Question: I am going to integrate 'hibernate 4' and 'Spring 4' and 'jsf 2.2' with 'jdk1.8' and 'tomcat' in 'netbeans'.
Here is my project Structure:

Here is 'applicationContext.xml':
'''
<?xml version='1.0' encoding='UTF-8' ?>
<!-- was: <?xml version="1.0" encoding="UTF-8"?> -->
<beans xmlns="http://www.springframework.org/schema/beans"
xmlns:xsi="http://www.w3.org/2001/XMLSchema-instance"
xmlns:aop="http://www.springframework.org/schema/aop"
xmlns:c="http://www.springframework.org/schema/c"
xmlns:context="http://www.springframework.org/schema/context"
xmlns:flow="http://www.springframework.org/schema/webflow-config"
xmlns:jee="http://www.springframework.org/schema/jee"
xmlns:jms="http://www.springframework.org/schema/jms"
xmlns:lang="http://www.springframework.org/schema/lang"
xmlns:osgi="http://www.springframework.org/schema/osgi"
xmlns:p="http://www.springframework.org/schema/p"
xmlns:tx="http://www.springframework.org/schema/tx"
xmlns:util="http://www.springframework.org/schema/util"
xsi:schemaLocation="http://www.springframework.org/schema/beans
http://www.springframework.org/schema/beans/spring-beans-3.2.xsd
http://www.springframework.org/schema/aop
http://www.springframework.org/schema/aop/spring-aop-3.2.xsd
http://www.springframework.org/schema/context
http://www.springframework.org/schema/context/spring-context-3.2.xsd
http://www.springframework.org/schema/webflow-config
http://www.springframework.org/schema/webflow-config/spring-webflow-config-2.0.xsd
http://www.springframework.org/schema/jee
http://www.springframework.org/schema/jee/spring-jee-3.2.xsd
http://www.springframework.org/schema/jms
http://www.springframework.org/schema/jms/spring-jms-3.2.xsd
http://www.springframework.org/schema/lang
http://www.springframework.org/schema/lang/spring-lang-3.2.xsd
http://www.springframework.org/schema/osgi
http://www.springframework.org/schema/osgi/spring-osgi-1.2.xsd
http://www.springframework.org/schema/tx
http://www.springframework.org/schema/tx/spring-tx-3.2.xsd
http://www.springframework.org/schema/util
http://www.springframework.org/schema/util/spring-util-3.2.xsd">
<context:annotation-config/>
<context:component-scan base-package="sajjad.htlo"/>
<bean id="dataSource" class="org.apache.commons.dbcp.BasicDataSource"
destroy-method="close">
<property name="driverClassName" value="com.mysql.jdbc.Driver" />
<property name="url" value="jdbc:mysql://localhost:3306/obs" />
<property name="username" value="root" />
<property name="password" value="2323" />
</bean>
<bean id="sessionFactory" class="org.springframework.orm.hibernate4.LocalSessionFactoryBean"
p:dataSource-ref="dataSource"
p:packagesToScan="com.sajjad"
p:hibernateProperties-ref="hibernateProperties"/>
<util:properties id="hibernateProperties">
<prop key="hibernate.dialect">org.hibernate.dialect.MySQLDialect</prop>
<prop key="hibernate.max_fetch_depth">3</prop>
<prop key="hibernate.jdbc.fetch_size">50</prop>
<prop key="hibernate.jdbc.batch_size">10</prop>
<prop key="hibernate.hbm2ddl.auto">update</prop>
<prop key="hibernate.show_sql">true</prop>
</util:properties>
<bean id="transactionManager"
class="org.springframework.orm.hibernate4.HibernateTransactionManager">
<property name="sessionFactory" ref="sessionFactory" />
</bean>
<!-- Detect @Transactional Annotation -->
<tx:annotation-driven transaction-manager="transactionManager" />
</beans>
'''
And here is 'dispatcher-servlet.xml':
'''
<?xml version='1.0' encoding='UTF-8' ?>
<beans xmlns="http://www.springframework.org/schema/beans"
xmlns:xsi="http://www.w3.org/2001/XMLSchema-instance"
xmlns:p="http://www.springframework.org/schema/p"
xmlns:aop="http://www.springframework.org/schema/aop"
xmlns:tx="http://www.springframework.org/schema/tx"
xsi:schemaLocation="http://www.springframework.org/schema/beans http://www.springframework.org/schema/beans/spring-beans-4.0.xsd
http://www.springframework.org/schema/aop http://www.springframework.org/schema/aop/spring-aop-4.0.xsd
http://www.springframework.org/schema/tx http://www.springframework.org/schema/tx/spring-tx-4.0.xsd">
<bean class="org.springframework.web.servlet.mvc.support.ControllerClassNameHandlerMapping"/>
<bean id="urlMapping" class="org.springframework.web.servlet.handler.SimpleUrlHandlerMapping">
<property name="mappings">
<props>
<prop key="index.htm">indexController</prop>
</props>
</property>
</bean>
<bean id="viewResolver"
class="org.springframework.web.servlet.view.InternalResourceViewResolver"
p:prefix="/WEB-INF/pages/"
p:suffix=".xhtml" />
<bean name="indexController"
class="org.springframework.web.servlet.mvc.ParameterizableViewController"
p:viewName="index" />
</beans>
'''
And here is 'web.xml':
'''
<?xml version="1.0" encoding="UTF-8"?>
<web-app version="3.0" xmlns="http://java.sun.com/xml/ns/javaee" xmlns:xsi="http://www.w3.org/2001/XMLSchema-instance" xsi:schemaLocation="http://java.sun.com/xml/ns/javaee http://java.sun.com/xml/ns/javaee/web-app_3_0.xsd">
<context-param>
<param-name>contextConfigLocation</param-name>
<param-value>/WEB-INF/applicationContext.xml</param-value>
</context-param>
<context-param>
<param-name>javax.faces.PROJECT_STAGE</param-name>
<param-value>Development</param-value>
</context-param>
<listener>
<listener-class>org.springframework.web.context.ContextLoaderListener</listener-class>
</listener>
<listener>
<listener-class>com.sun.faces.config.ConfigureListener</listener-class>
</listener>
<servlet>
<servlet-name>dispatcher</servlet-name>
<servlet-class>org.springframework.web.servlet.DispatcherServlet</servlet-class>
<load-on-startup>2</load-on-startup>
</servlet>
<servlet>
<servlet-name>Faces Servlet</servlet-name>
<servlet-class>javax.faces.webapp.FacesServlet</servlet-class>
<load-on-startup>1</load-on-startup>
</servlet>
<servlet-mapping>
<servlet-name>dispatcher</servlet-name>
<url-pattern>*.xhtml</url-pattern>
</servlet-mapping>
<servlet-mapping>
<servlet-name>Faces Servlet</servlet-name>
<url-pattern>/</url-pattern>
</servlet-mapping>
<welcome-file-list>
<welcome-file>Login.xhtml</welcome-file>
</welcome-file-list>
</web-app>
'''
This is 'hibernate.cfg.xml' file:
'''
<?xml version="1.0" encoding="UTF-8"?>
<!DOCTYPE hibernate-configuration PUBLIC "-//Hibernate/Hibernate Configuration DTD 3.0//EN" "http://hibernate.sourceforge.net/hibernate-configuration-3.0.dtd">
<hibernate-configuration>
<session-factory>
<property name="hibernate.connection.driver_class">com.mysql.jdbc.Driver</property>
<property name="hibernate.dialect">org.hibernate.dialect.MySQLDialect</property>
<property name="hibernate.connection.url">jdbc:mysql://localhost:3306/obs</property>
<property name="hibernate.connection.username">root</property>
<property name="hibernate.connection.password">209854</property>
<property name="hibernate.connection.CharSet">UTF-8</property>
<property name="hibernate.connection.characterEncoding">UTF-8</property>
<property name="hibernate.connection.useUnicode">true</property>
<property name="hibernate.current_session_context_class">org.hibernate.context.internal.ThreadLocalSessionContext</property>
<mapping class="sajjad.htlo.book.Books" />
<mapping class="sajjad.htlo.customer.Customers" />
<mapping class="sajjad.htlo.order.Orders" />
<mapping class="sajjad.htlo.order.OrderItems" />
</session-factory>
'''
And finally here is 'pom.xml':
'''
<project xmlns="http://maven.apache.org/POM/4.0.0" xmlns:xsi="http://www.w3.org/2001/XMLSchema-instance"
xsi:schemaLocation="http://maven.apache.org/POM/4.0.0 http://maven.apache.org/xsd/maven-4.0.0.xsd">
<modelVersion>4.0.0</modelVersion>
<groupId>com.sajjad</groupId>
<artifactId>OnlineBookStore</artifactId>
<version>1.0-SNAPSHOT</version>
<packaging>war</packaging>
<name>OnlineBookStore</name>
<properties>
<endorsed.dir>${project.build.directory}/endorsed</endorsed.dir>
<project.build.sourceEncoding>UTF-8</project.build.sourceEncoding>
</properties>
<dependencies>
<dependency>
<groupId>org.hibernate</groupId>
<artifactId>hibernate-entitymanager</artifactId>
<version>4.3.1.Final</version>
</dependency>
<dependency>
<groupId>org.glassfish</groupId>
<artifactId>javax.faces</artifactId>
<version>2.2.7</version>
</dependency>
<dependency>
<groupId>mysql</groupId>
<artifactId>mysql-connector-java</artifactId>
<version>5.1.6</version>
</dependency>
<dependency>
<groupId>dom4j</groupId>
<artifactId>dom4j</artifactId>
<version>1.6.1</version>
</dependency>
<dependency>
<groupId>org.hibernate.javax.persistence</groupId>
<artifactId>hibernate-jpa-2.1-api</artifactId>
<version>1.0.0.Final</version>
</dependency>
<dependency>
<groupId>org.hibernate</groupId>
<artifactId>hibernate-core</artifactId>
<version>4.3.6.Final</version>
</dependency>
<dependency>
<groupId>org.springframework</groupId>
<artifactId>spring-core</artifactId>
<version>4.1.2.RELEASE</version>
</dependency>
<dependency>
<groupId>commons-logging</groupId>
<artifactId>commons-logging</artifactId>
<version>1.1.3</version>
</dependency>
<dependency>
<groupId>org.springframework</groupId>
<artifactId>spring-aop</artifactId>
<version>4.1.2.RELEASE</version>
</dependency>
<dependency>
<groupId>org.springframework</groupId>
<artifactId>spring-beans</artifactId>
<version>4.1.2.RELEASE</version>
</dependency>
<dependency>
<groupId>org.springframework</groupId>
<artifactId>spring-orm</artifactId>
<version>4.1.2.RELEASE</version>
</dependency>
<dependency>
<groupId>org.springframework</groupId>
<artifactId>spring-oxm</artifactId>
<version>3.2.7.RELEASE</version>
</dependency>
<dependency>
<groupId>org.primefaces</groupId>
<artifactId>primefaces</artifactId>
<version>5.0</version>
</dependency>
<dependency>
<groupId>commons-dbcp</groupId>
<artifactId>commons-dbcp</artifactId>
<version>1.4</version>
</dependency>
<dependency>
<groupId>org.springframework</groupId>
<artifactId>spring-context</artifactId>
<version>4.1.2.RELEASE</version>
</dependency>
<dependency>
<groupId>com.sun.faces</groupId>
<artifactId>jsf-api</artifactId>
<version>2.1.7</version>
</dependency>
<dependency>
<groupId>com.sun.faces</groupId>
<artifactId>jsf-impl</artifactId>
<version>2.1.7</version>
</dependency>
<dependency>
<groupId>javax.servlet</groupId>
<artifactId>jstl</artifactId>
<version>1.2</version>
</dependency>
<dependency>
<groupId>javax.servlet</groupId>
<artifactId>servlet-api</artifactId>
<version>2.5</version>
</dependency>
<dependency>
<groupId>javax.servlet.jsp</groupId>
<artifactId>javax.servlet.jsp-api</artifactId>
<version>2.3.1</version>
</dependency>
<dependency>
<groupId>javassist</groupId>
<artifactId>javassist</artifactId>
<version>3.12.1.GA</version>
</dependency>
<dependency>
<groupId>org.springframework</groupId>
<artifactId>spring-aspects</artifactId>
<version>3.2.7.RELEASE</version>
</dependency>
<dependency>
<groupId>org.aspectj</groupId>
<artifactId>aspectjweaver</artifactId>
<version>1.7.2</version>
</dependency>
<dependency>
<groupId>org.springframework</groupId>
<artifactId>spring-webmvc</artifactId>
<version>3.2.7.RELEASE</version>
</dependency>
<dependency>
<groupId>org.springframework</groupId>
<artifactId>spring-expression</artifactId>
<version>4.1.2.RELEASE</version>
</dependency>
<dependency>
<groupId>javax</groupId>
<artifactId>javaee-web-api</artifactId>
<version>6.0</version>
<scope>provided</scope>
</dependency>
</dependencies>
<build>
<plugins>
<plugin>
<groupId>org.apache.maven.plugins</groupId>
<artifactId>maven-compiler-plugin</artifactId>
<version>2.3.2</version>
<configuration>
<source>1.6</source>
<target>1.6</target>
<compilerArguments>
<endorseddirs>${endorsed.dir}</endorseddirs>
</compilerArguments>
</configuration>
</plugin>
<plugin>
<groupId>org.apache.maven.plugins</groupId>
<artifactId>maven-war-plugin</artifactId>
<version>2.1.1</version>
<configuration>
<failOnMissingWebXml>false</failOnMissingWebXml>
</configuration>
</plugin>
<plugin>
<groupId>org.apache.maven.plugins</groupId>
<artifactId>maven-dependency-plugin</artifactId>
<version>2.1</version>
<executions>
<execution>
<phase>validate</phase>
<goals>
<goal>copy</goal>
</goals>
<configuration>
<outputDirectory>${endorsed.dir}</outputDirectory>
<silent>true</silent>
<artifactItems>
<artifactItem>
<groupId>javax</groupId>
<artifactId>javaee-endorsed-api</artifactId>
<version>6.0</version>
<type>jar</type>
</artifactItem>
</artifactItems>
</configuration>
</execution>
</executions>
</plugin>
</plugins>
</build>
<repositories>
<repository>
<id>unknown-jars-temp-repo</id>
<name>A temporary repository created by NetBeans for libraries and jars it could not identify. Please replace the dependencies in this repository with correct ones and delete this repository.</name>
<url>file:${project.basedir}/lib</url>
</repository>
</repositories>
</project>
'''
I have 'two' problem:
'First', i am worry about some additional or overlapped libraries added in maven, since it populate from several examples i saw them in different websites.
'Second', I have no error in runtime, but i can't access to 'Login.xhtml' page ('which is welcome page').
'tomcat console':
'''
Mar 22, 2015 2:29:10 AM org.springframework.web.context.support.XmlWebApplicationContext doClose
INFO: Closing WebApplicationContext for namespace 'dispatcher-servlet': startup date [Sun Mar 22 02:28:27 GMT+03:30 2015]; parent: Root WebApplicationContext
Mar 22, 2015 2:29:10 AM org.springframework.web.context.support.XmlWebApplicationContext doClose
INFO: Closing Root WebApplicationContext: startup date [Sun Mar 22 02:28:24 GMT+03:30 2015]; root of context hierarchy
Mar 22, 2015 2:29:10 AM org.apache.catalina.loader.WebappClassLoader clearReferencesJdbc
SEVERE: The web application [/OnlineBookStore] registered the JDBC driver [com.mysql.jdbc.Driver] but failed to unregister it when the web application was stopped. To prevent a memory leak, the JDBC Driver has been forcibly unregistered.
Mar 22, 2015 2:29:10 AM org.apache.catalina.loader.WebappClassLoader clearReferencesThreads
SEVERE: The web application [/OnlineBookStore] appears to have started a thread named [MySQL Statement Cancellation Timer] but has failed to stop it. This is very likely to create a memory leak.
Mar 22, 2015 2:29:11 AM org.apache.catalina.startup.HostConfig undeploy
INFO: Undeploying context [/OnlineBookStore]
Mar 22, 2015 2:29:11 AM org.apache.catalina.startup.HostConfig deployDescriptor
INFO: Deploying configuration descriptor C:\tomcat\conf\Catalina\localhost\OnlineBookStore.xml
Mar 22, 2015 2:29:11 AM org.apache.catalina.loader.WebappClassLoader validateJarFile
INFO: validateJarFile(C:\Users\Sajjad\Desktop\OnlineBookStore\target\OnlineBookStore-1.0-SNAPSHOT\WEB-INF\lib\servlet-api-2.5.jar) - jar not loaded. See Servlet Spec 3.0, section 10.7.2. Offending class: javax/servlet/Servlet.class
Mar 22, 2015 2:29:13 AM org.apache.catalina.startup.TaglibUriRule body
INFO: TLD skipped. URI: http://mojarra.dev.java.net/mojarra_ext is already defined
Mar 22, 2015 2:29:13 AM org.apache.catalina.startup.TaglibUriRule body
INFO: TLD skipped. URI:
http://java.sun.com/jsf/html
is already defined
Mar 22, 2015 2:29:13 AM org.apache.catalina.startup.TaglibUriRule body
INFO: TLD skipped. URI: http://java.sun.com/jsf/core is already defined
Mar 22, 2015 2:29:13 AM org.apache.catalina.core.StandardContext addApplicationListener
INFO: The listener "com.sun.faces.config.ConfigureListener" is already configured for this context. The duplicate definition has been ignored.
Mar 22, 2015 2:29:13 AM org.springframework.web.context.ContextLoader initWebApplicationContext
INFO: Root WebApplicationContext: initialization started
Mar 22, 2015 2:29:13 AM org.springframework.web.context.support.XmlWebApplicationContext prepareRefresh
INFO: Refreshing Root WebApplicationContext: startup date [Sun Mar 22 02:29:13 GMT+03:30 2015]; root of context hierarchy
Mar 22, 2015 2:29:13 AM org.springframework.beans.factory.xml.XmlBeanDefinitionReader loadBeanDefinitions
INFO: Loading XML bean definitions from ServletContext resource [/WEB-INF/applicationContext.xml]
Mar 22, 2015 2:29:14 AM org.hibernate.annotations.common.reflection.java.JavaReflectionManager <clinit>
INFO: HCANN000001: Hibernate Commons Annotations {4.0.4.Final}
Mar 22, 2015 2:29:14 AM org.hibernate.Version logVersion
INFO: HHH000412: Hibernate Core {4.3.6.Final}
Mar 22, 2015 2:29:14 AM org.hibernate.cfg.Environment <clinit>
INFO: HHH000206: hibernate.properties not found
Mar 22, 2015 2:29:14 AM org.hibernate.cfg.Environment buildBytecodeProvider
INFO: HHH000021: Bytecode provider name : javassist
Mar 22, 2015 2:29:14 AM org.hibernate.dialect.Dialect <init>
INFO: HHH000400: Using dialect: org.hibernate.dialect.MySQLDialect
Mar 22, 2015 2:29:14 AM org.hibernate.engine.jdbc.internal.LobCreatorBuilder useContextualLobCreation
INFO: HHH000423: Disabling contextual LOB creation as JDBC driver reported JDBC version [3] less than 4
Mar 22, 2015 2:29:14 AM org.hibernate.engine.transaction.internal.TransactionFactoryInitiator initiateService
INFO: HHH000399: Using default transaction strategy (direct JDBC transactions)
Mar 22, 2015 2:29:14 AM org.hibernate.hql.internal.ast.ASTQueryTranslatorFactory <init>
INFO: HHH000397: Using ASTQueryTranslatorFactory
Mar 22, 2015 2:29:14 AM org.hibernate.tool.hbm2ddl.SchemaUpdate execute
INFO: HHH000228: Running hbm2ddl schema update
Mar 22, 2015 2:29:14 AM org.hibernate.tool.hbm2ddl.SchemaUpdate execute
INFO: HHH000102: Fetching database metadata
Mar 22, 2015 2:29:14 AM org.hibernate.tool.hbm2ddl.SchemaUpdate execute
INFO: HHH000396: Updating schema
Mar 22, 2015 2:29:14 AM org.hibernate.tool.hbm2ddl.SchemaUpdate execute
INFO: HHH000232: Schema update complete
Mar 22, 2015 2:29:14 AM org.springframework.orm.hibernate4.HibernateTransactionManager afterPropertiesSet
INFO: Using DataSource [org.apache.commons.dbcp.BasicDataSource@34588ee] of Hibernate SessionFactory for HibernateTransactionManager
Mar 22, 2015 2:29:14 AM org.springframework.web.context.ContextLoader initWebApplicationContext
INFO: Root WebApplicationContext: initialization completed in 1550 ms
Mar 22, 2015 2:29:14 AM com.sun.faces.config.ConfigureListener contextInitialized
INFO: Initializing Mojarra 2.2.7 ( 20140610-1547 https://svn.java.net/svn/mojarra~svn/tags/2.2.7@13362) for context '/OnlineBookStore'
Mar 22, 2015 2:29:15 AM com.sun.faces.spi.InjectionProviderFactory createInstance
INFO: JSF1048: PostConstruct/PreDestroy annotations present. ManagedBeans methods marked with these annotations will have said annotations processed.
Mar 22, 2015 2:29:15 AM com.sun.faces.config.ConfigureListener$WebConfigResourceMonitor$Monitor <init>
INFO: Monitoring jndi:/localhost/OnlineBookStore/WEB-INF/faces-config.xml for modifications
Mar 22, 2015 2:29:16 AM org.primefaces.webapp.PostConstructApplicationEventListener processEvent
INFO: Running on PrimeFaces 5.0
Mar 22, 2015 2:29:16 AM org.springframework.web.servlet.DispatcherServlet initServletBean
INFO: FrameworkServlet 'dispatcher': initialization started
Mar 22, 2015 2:29:16 AM org.springframework.web.context.support.XmlWebApplicationContext prepareRefresh
INFO: Refreshing WebApplicationContext for namespace 'dispatcher-servlet': startup date [Sun Mar 22 02:29:16 GMT+03:30 2015]; parent: Root WebApplicationContext
Mar 22, 2015 2:29:16 AM org.springframework.beans.factory.xml.XmlBeanDefinitionReader loadBeanDefinitions
INFO: Loading XML bean definitions from ServletContext resource [/WEB-INF/dispatcher-servlet.xml]
Mar 22, 2015 2:29:16 AM org.springframework.web.servlet.handler.SimpleUrlHandlerMapping registerHandler
INFO: Mapped URL path [/index.htm] onto handler 'indexController'
Mar 22, 2015 2:29:16 AM org.springframework.web.servlet.DispatcherServlet initServletBean
INFO: FrameworkServlet 'dispatcher': initialization completed in 125 ms
Mar 22, 2015 2:29:16 AM org.apache.catalina.startup.HostConfig deployDescriptor
INFO: Deployment of configuration descriptor C:\tomcat\conf\Catalina\localhost\OnlineBookStore.xml has finished in 4,770 ms
Mar 22, 2015 2:29:16 AM org.apache.catalina.util.LifecycleBase start
INFO: The start() method was called on component [StandardEngine[Catalina].StandardHost[localhost].StandardContext[/OnlineBookStore]] after start() had already been called. The second call will be ignored.
Mar 22, 2015 2:29:16 AM org.springframework.web.servlet.PageNotFound noHandlerFound
WARNING: No mapping found for HTTP request with URI [/OnlineBookStore/] in DispatcherServlet with name 'dispatcher'
'''
'tomcat log':
'''
INFO: Destroying Spring FrameworkServlet 'dispatcher'
Mar 22, 2015 2:29:10 AM org.apache.catalina.core.ApplicationContext log
INFO: Closing Spring root WebApplicationContext
Mar 22, 2015 2:29:13 AM org.apache.catalina.core.ApplicationContext log
INFO: No Spring WebApplicationInitializer types detected on classpath
Mar 22, 2015 2:29:13 AM org.apache.catalina.core.ApplicationContext log
INFO: Initializing Spring root WebApplicationContext
Mar 22, 2015 2:29:16 AM org.apache.catalina.core.ApplicationContext log
INFO: Initializing Spring FrameworkServlet 'dispatcher'
'''
I saw <URL> , But nowhere uses 'controller' class, and i have no idea of how can i use 'Controller' class and jsf 'managedBean' class together correctly.
I have this simple controller class in 'com.customer' package:
'''
@Controller
public class CustomerController {
@RequestMapping("/Login.xhtml")
public ModelAndView loginRequest(){
ModelAndView model = new ModelAndView("Login");
return model;
}
}
'''
And this jsf 'bean':
'''
@ManagedBean
@SessionScoped
public class RegistrationBean implements Serializable {
private String username;
private String password;
private String email;
//getter/setters and registration method
}
'''
Now, this is the result of application running:
'''
HTTP Status 404 -
type Status report
message
description The requested resource is not available.
'''
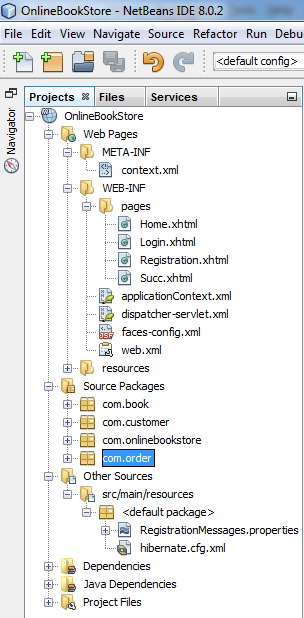
Answer: I pushed fully configured project wiht JSF/HIbernate/Spring, please have a look it will solve all problems
<URL>